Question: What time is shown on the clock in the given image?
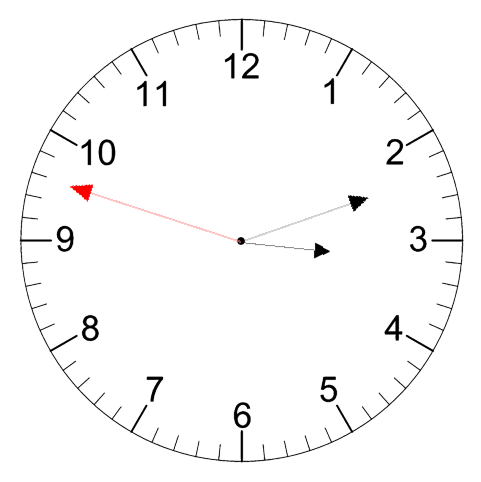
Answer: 03:11:48